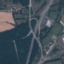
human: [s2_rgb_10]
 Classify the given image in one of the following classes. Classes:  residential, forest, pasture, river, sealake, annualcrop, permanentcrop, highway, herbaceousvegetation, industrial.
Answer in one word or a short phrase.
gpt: Highway